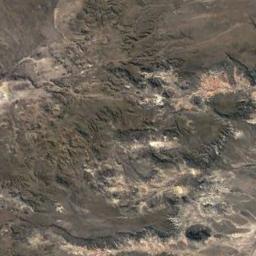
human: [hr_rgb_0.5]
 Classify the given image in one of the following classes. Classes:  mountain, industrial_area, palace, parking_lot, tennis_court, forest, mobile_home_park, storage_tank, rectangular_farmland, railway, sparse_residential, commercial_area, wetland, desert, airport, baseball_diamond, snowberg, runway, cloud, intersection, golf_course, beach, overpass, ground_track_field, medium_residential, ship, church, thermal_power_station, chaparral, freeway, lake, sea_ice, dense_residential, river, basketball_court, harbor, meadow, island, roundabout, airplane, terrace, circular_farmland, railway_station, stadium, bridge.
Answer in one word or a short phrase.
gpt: desert